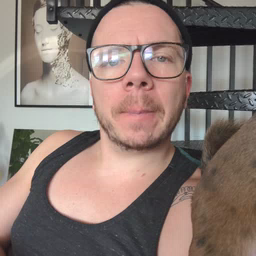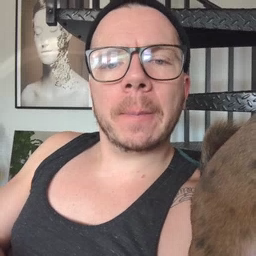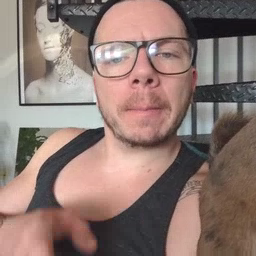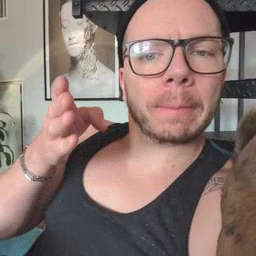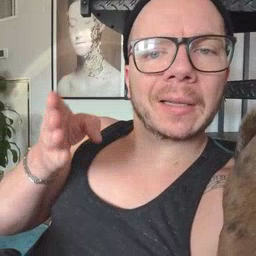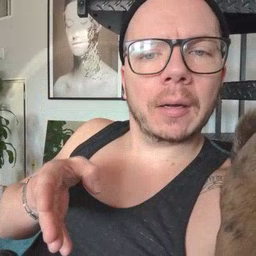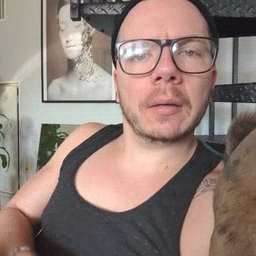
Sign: beside